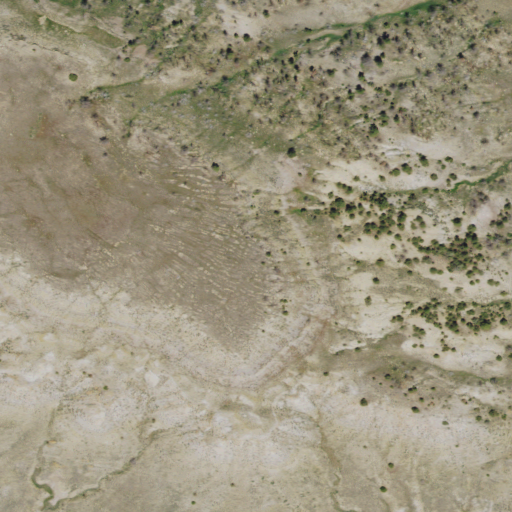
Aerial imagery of mountain in Montana named Old Flat Top containing grassland, evergreen forest, and shrub